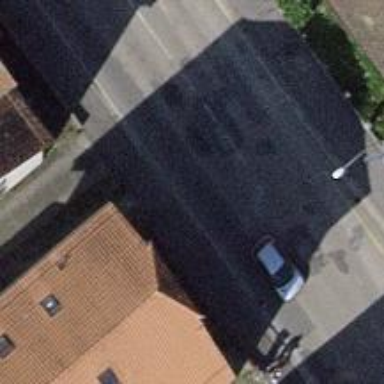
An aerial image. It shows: Road with sidewalk available for pedestrians.